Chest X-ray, PA view. Patient: 70 years old, sex M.
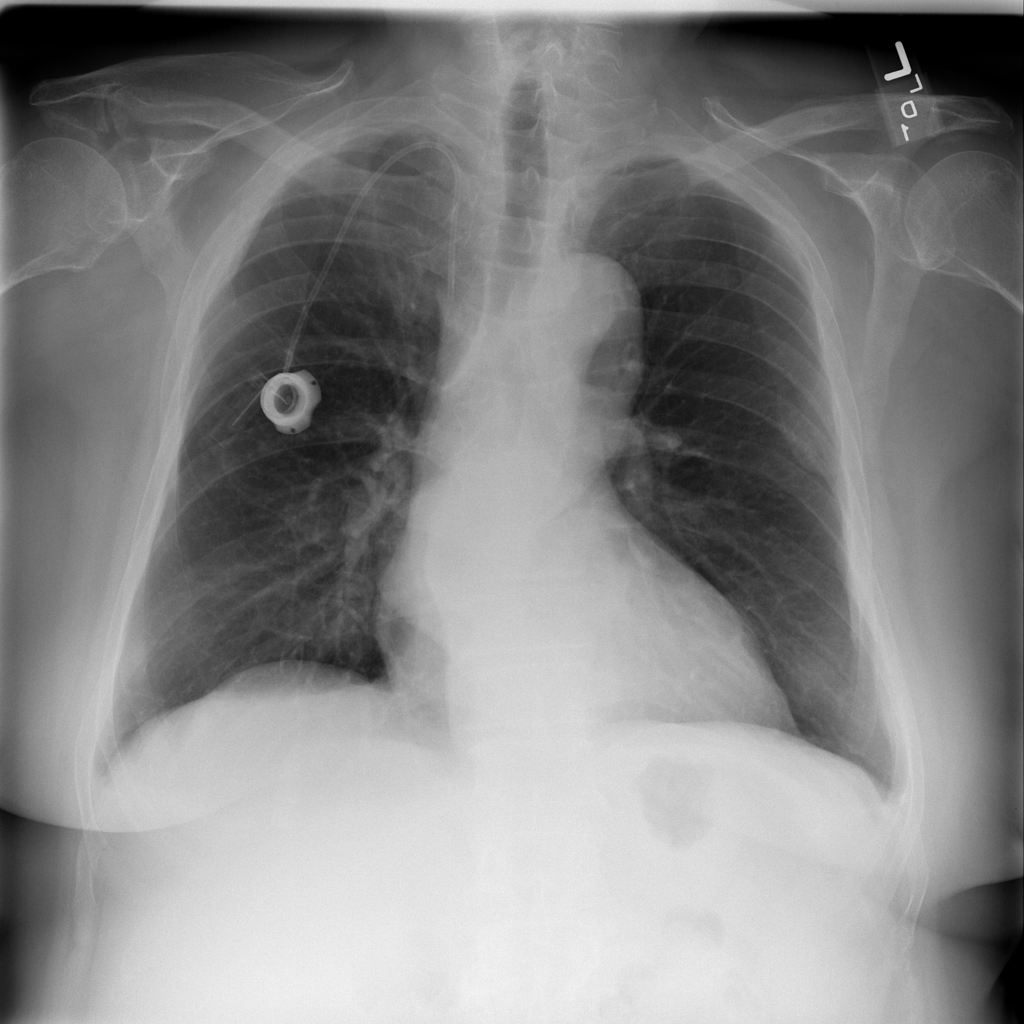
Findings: No Finding